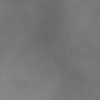
Atmospheric dust classification: dusty